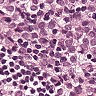
Metastatic tissue present: yes